Question: I use a classical schema to modelise an e-commerce system. See the image below :

My question is : what happens when a product is removed from the DB and an order already have been made by a customer for this product ?
I use InnoDB so I have a constraint on OrderDetails.productCode (ON DELETE SET NULL) but that's not good beacause if the product is removed I can't retrieve the informations about this product when I display the orderDetails item.
What is the correct db pattern for that ? Make the products immutable ? I mean make them undeletable ?
Thanks for your help
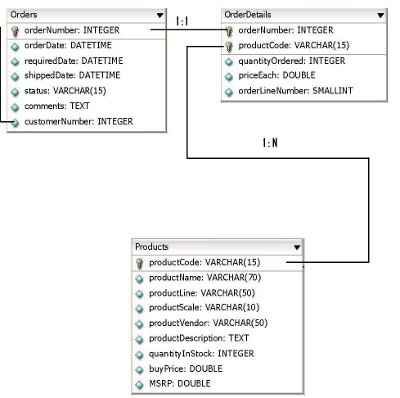
Answer: You can check if the product has any orders on it, prior to deleting, and if so, use a flag such as deleted = 1 to treat it as deleted.